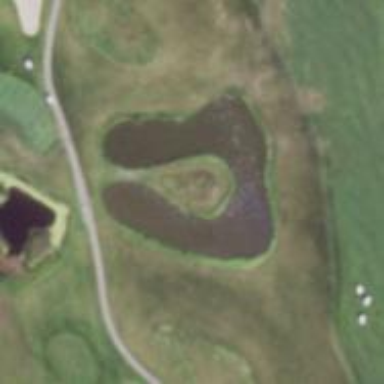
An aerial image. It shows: Water hazard on golf course. The hazard is natural water feature.